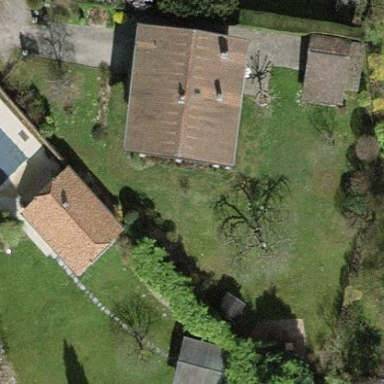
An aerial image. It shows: Garden surrounded by fence.